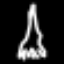
Label: The Eiffel Tower